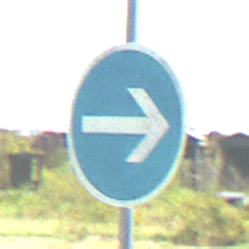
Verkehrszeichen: VorgeschriebeneFahrtrichtungHierRechts
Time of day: Midday
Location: Outdoor (Special)
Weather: PartlyCloudy
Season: NotSpecified
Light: Natural